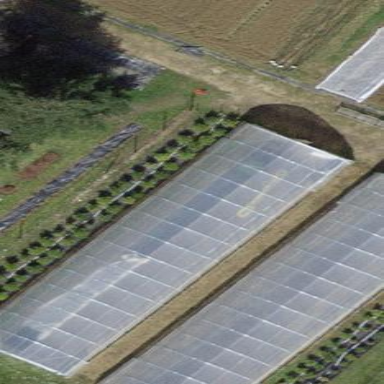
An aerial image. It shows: Greenhouse.